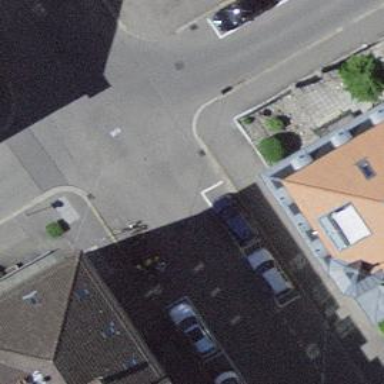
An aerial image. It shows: Bicycle parking area.